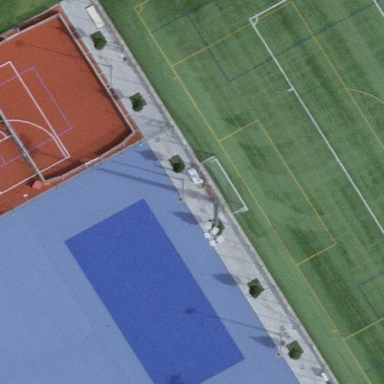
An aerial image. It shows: Tennis court on the leisure land pitch.